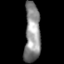
Tissue: skin
Cell type: Fibroblasts
Senescence score: 0.7884
Nuclear area (px): 928
Mean DAPI intensity: 139.183